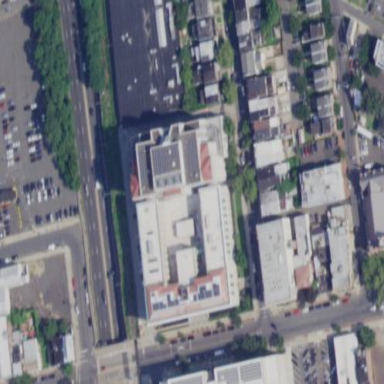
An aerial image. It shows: Courthouse building.